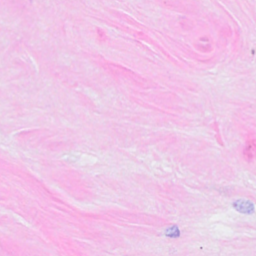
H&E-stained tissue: Breast